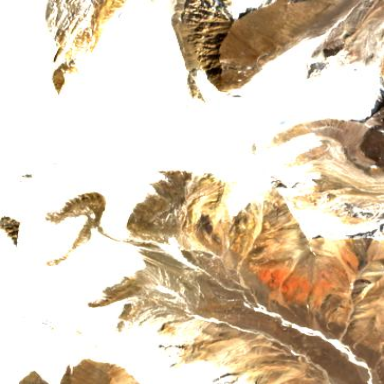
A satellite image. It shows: Stunning view of glacier.